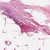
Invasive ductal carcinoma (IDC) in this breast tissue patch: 0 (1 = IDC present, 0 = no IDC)